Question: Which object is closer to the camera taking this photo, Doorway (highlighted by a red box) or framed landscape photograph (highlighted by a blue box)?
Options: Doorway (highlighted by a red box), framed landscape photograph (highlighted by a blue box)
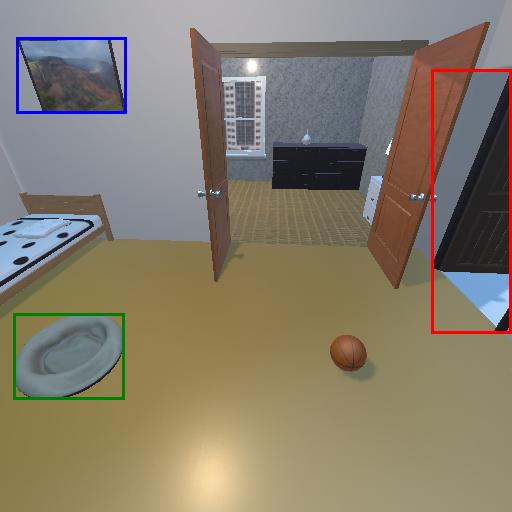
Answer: Doorway (highlighted by a red box)